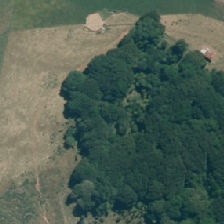
Land cover: indigenous_forest